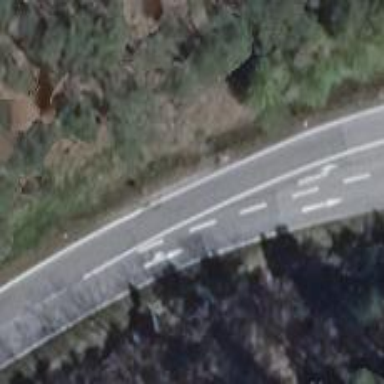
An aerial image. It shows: Tertiary road with asphalt surface.